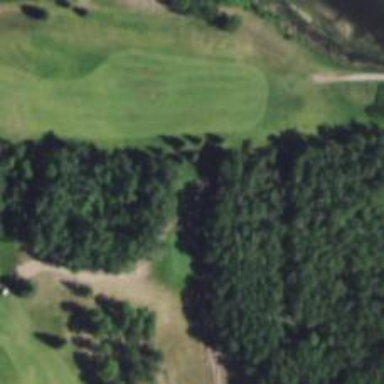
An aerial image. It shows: Path designated for golf carts.